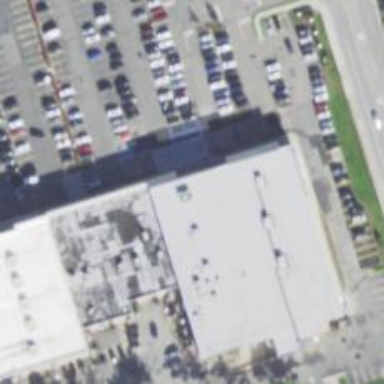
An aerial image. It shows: Supermarket.